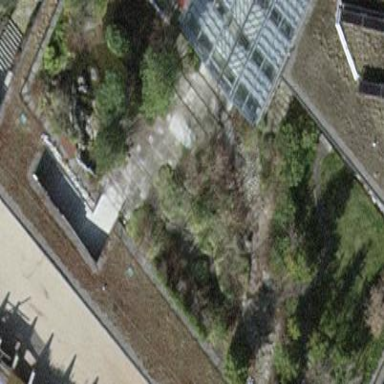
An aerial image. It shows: View of roof of building.